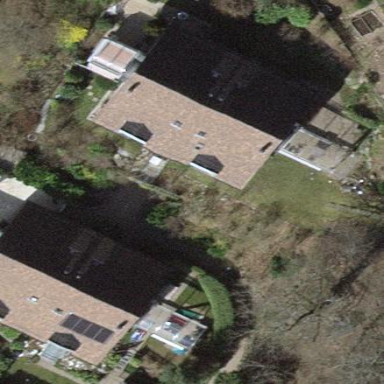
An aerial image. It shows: Terrace building.